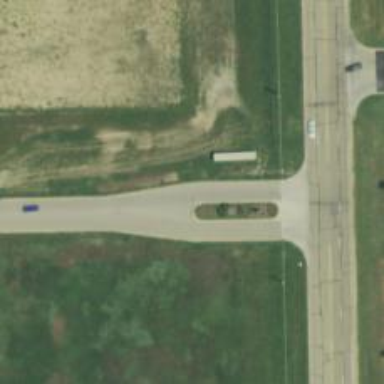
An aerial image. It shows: Tertiary road.